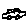
Label: car